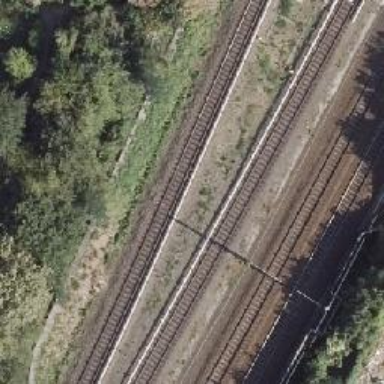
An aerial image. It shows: Railway milestone.